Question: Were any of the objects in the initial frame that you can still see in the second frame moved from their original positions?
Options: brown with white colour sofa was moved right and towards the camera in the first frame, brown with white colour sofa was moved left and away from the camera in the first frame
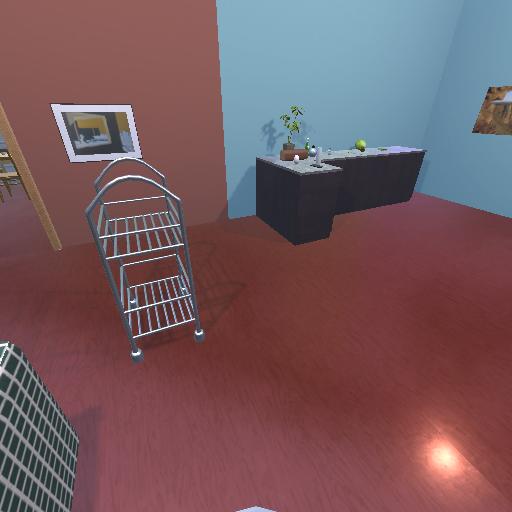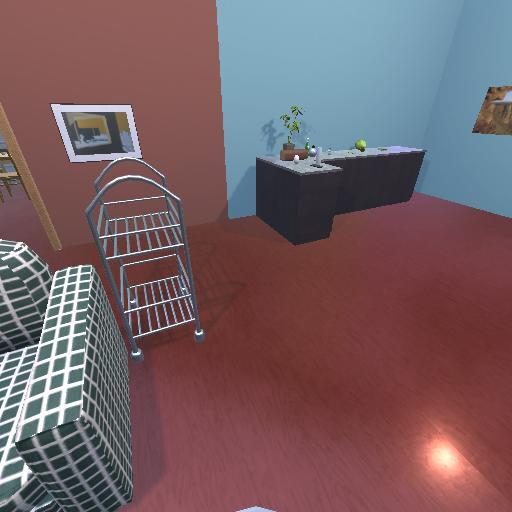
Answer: brown with white colour sofa was moved right and towards the camera in the first frame